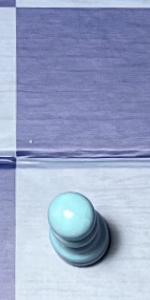
Label: Pawn_White